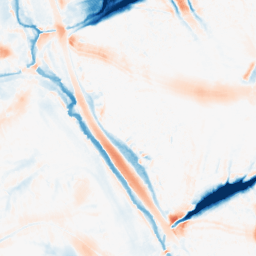
Category: morphological
Decomposition family: tophat_combined
Decomposition parameters: size: 20
Upsampling method: linear_exact
Upsampling parameters: scale: 2
Upsampling scale: 2